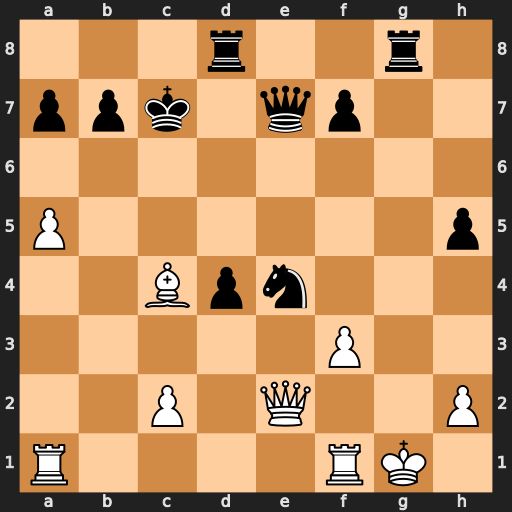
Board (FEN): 3r2r1/ppk1qp2/8/P6p/2Bpn3/5P2/2P1Q2P/R4RK1
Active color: w
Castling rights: -
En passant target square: -
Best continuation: Kh1 Ng3+ hxg3 Qxe2 Bxe2